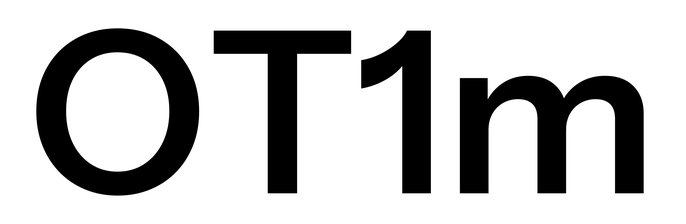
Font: InstrumentSans_SemiBold